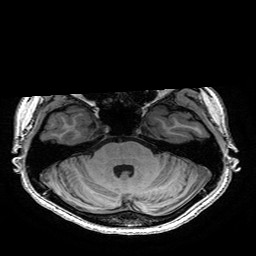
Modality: T1w
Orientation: coronal
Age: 20
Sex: female
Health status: healthy
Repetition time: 2.53 s
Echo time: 0.0034 s